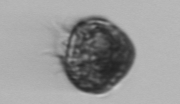
Label: Ciliophora